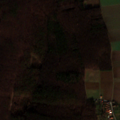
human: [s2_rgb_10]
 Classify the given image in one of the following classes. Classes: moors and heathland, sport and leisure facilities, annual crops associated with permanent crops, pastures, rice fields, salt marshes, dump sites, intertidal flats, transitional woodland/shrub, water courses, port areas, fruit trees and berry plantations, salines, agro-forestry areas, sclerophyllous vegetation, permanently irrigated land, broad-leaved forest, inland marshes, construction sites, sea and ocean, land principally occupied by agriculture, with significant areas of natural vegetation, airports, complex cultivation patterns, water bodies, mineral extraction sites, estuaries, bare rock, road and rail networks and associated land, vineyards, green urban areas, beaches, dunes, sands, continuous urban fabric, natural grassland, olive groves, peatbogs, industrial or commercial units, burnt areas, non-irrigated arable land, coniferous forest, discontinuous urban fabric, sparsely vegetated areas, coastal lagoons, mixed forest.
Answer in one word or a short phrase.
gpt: non-irrigated arable land, broad-leaved forest